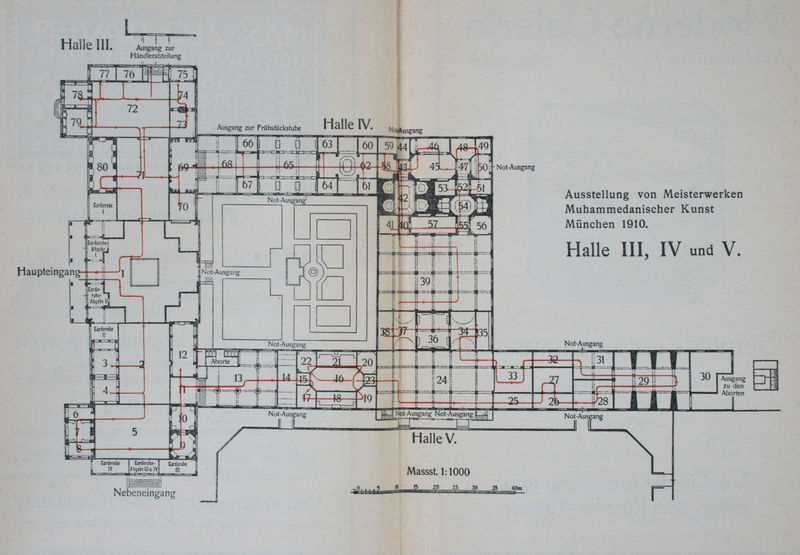
Titel: Grundrissplan der Ausstellung von Meisterwerken Muhammedanischer Kunst, München 1910
Schlagwörter: flügel, schwarz, weiss, gebäude, rot, weg, architektur, gitter, schrift, papier, linien, hof, zahlen, halle, wände, eingang, innenhof, rechteck, münchen, text, beschriftung, räume, ausstellung, kunstausstellung, historismus, plan, museum, quadrat, raster, besichtigung, grundriss, massstab, haupteingang, hallen, planung, tour, theresienwiese, säle, sääle, muhamedanisch, ausstellungsräume, parcours